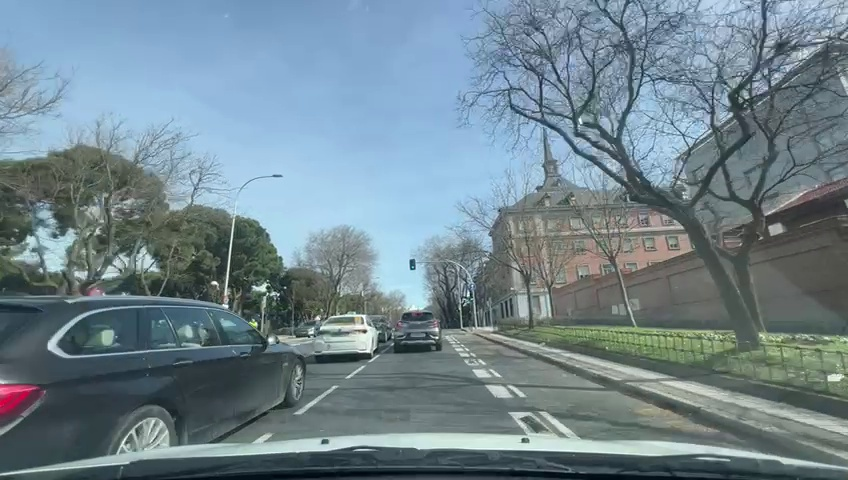
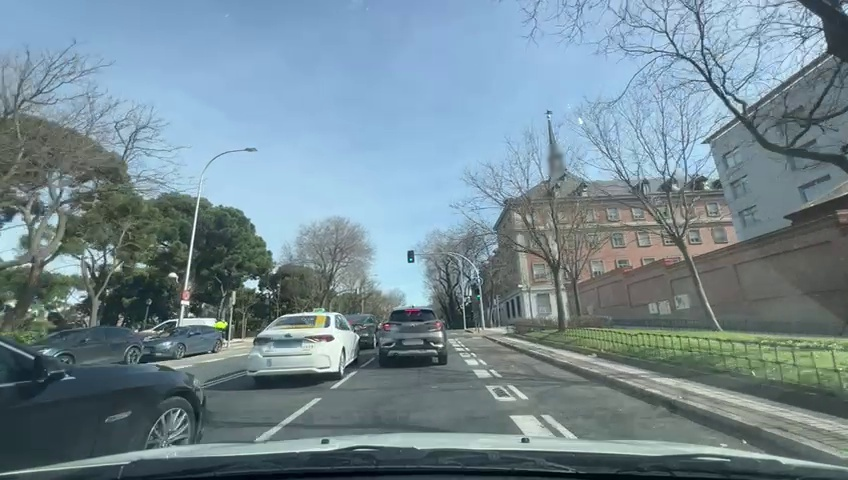
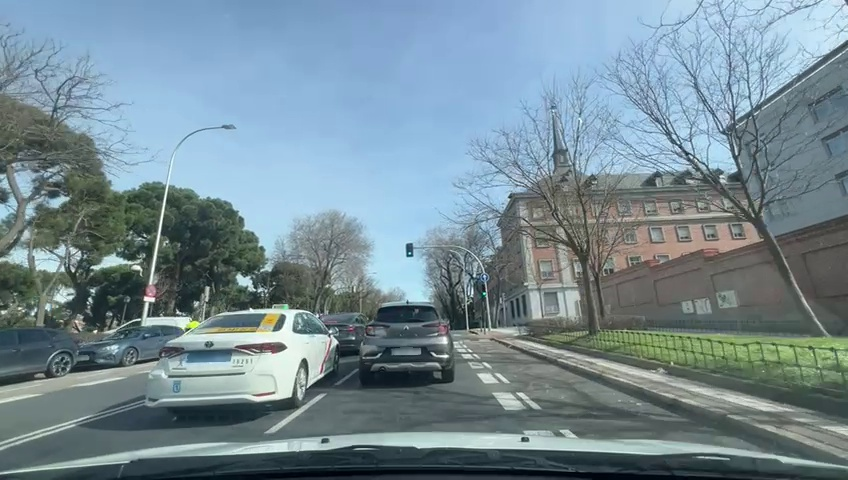
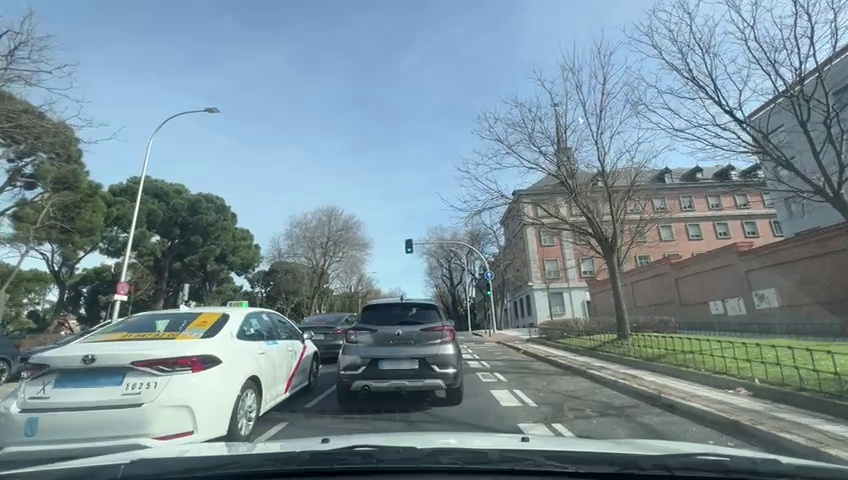
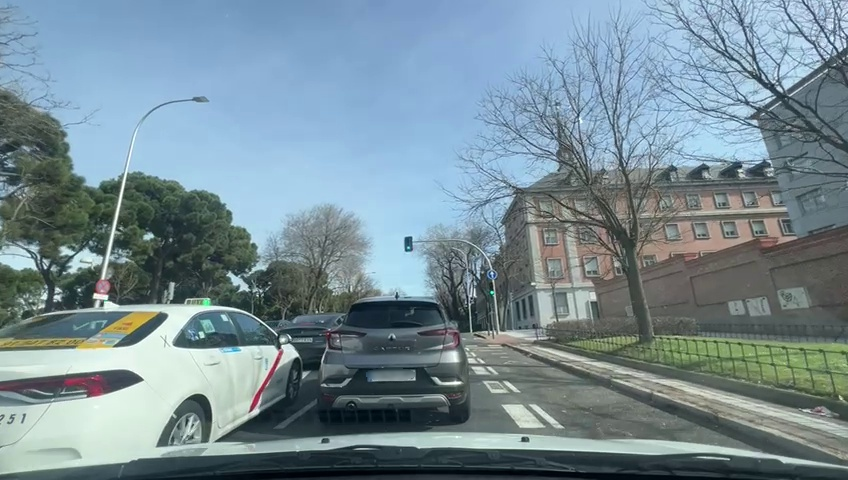
Situation: Leading braking
Question: Is there a vehicle directly ahead in the ego lane with brake lights on?
Answer: Yes
Reasoning: Brake lights can be seen in the first part of the sequence, so it can be deduced that the car is braking and starting when the traffic light turns green.

Situation: Leading braking
Question: Is the distance between the ego vehicle and the vehicle ahead decreasing?
Answer: Yes
Reasoning: Ego drives around while the car in front is stationary, so it approaches it.

Situation: Leading braking
Question: Is either the ego vehicle or the leading vehicle stationary?
Answer: Yes
Reasoning: The leading car initially remains stationary until the traffic lights turn green and it starts moving.

Situation: Leading braking
Question: Is the ego vehicle decelerating due to dense traffic or congestion ahead?
Answer: No
Reasoning: Slow down because the car in front is stopped at a traffic light.